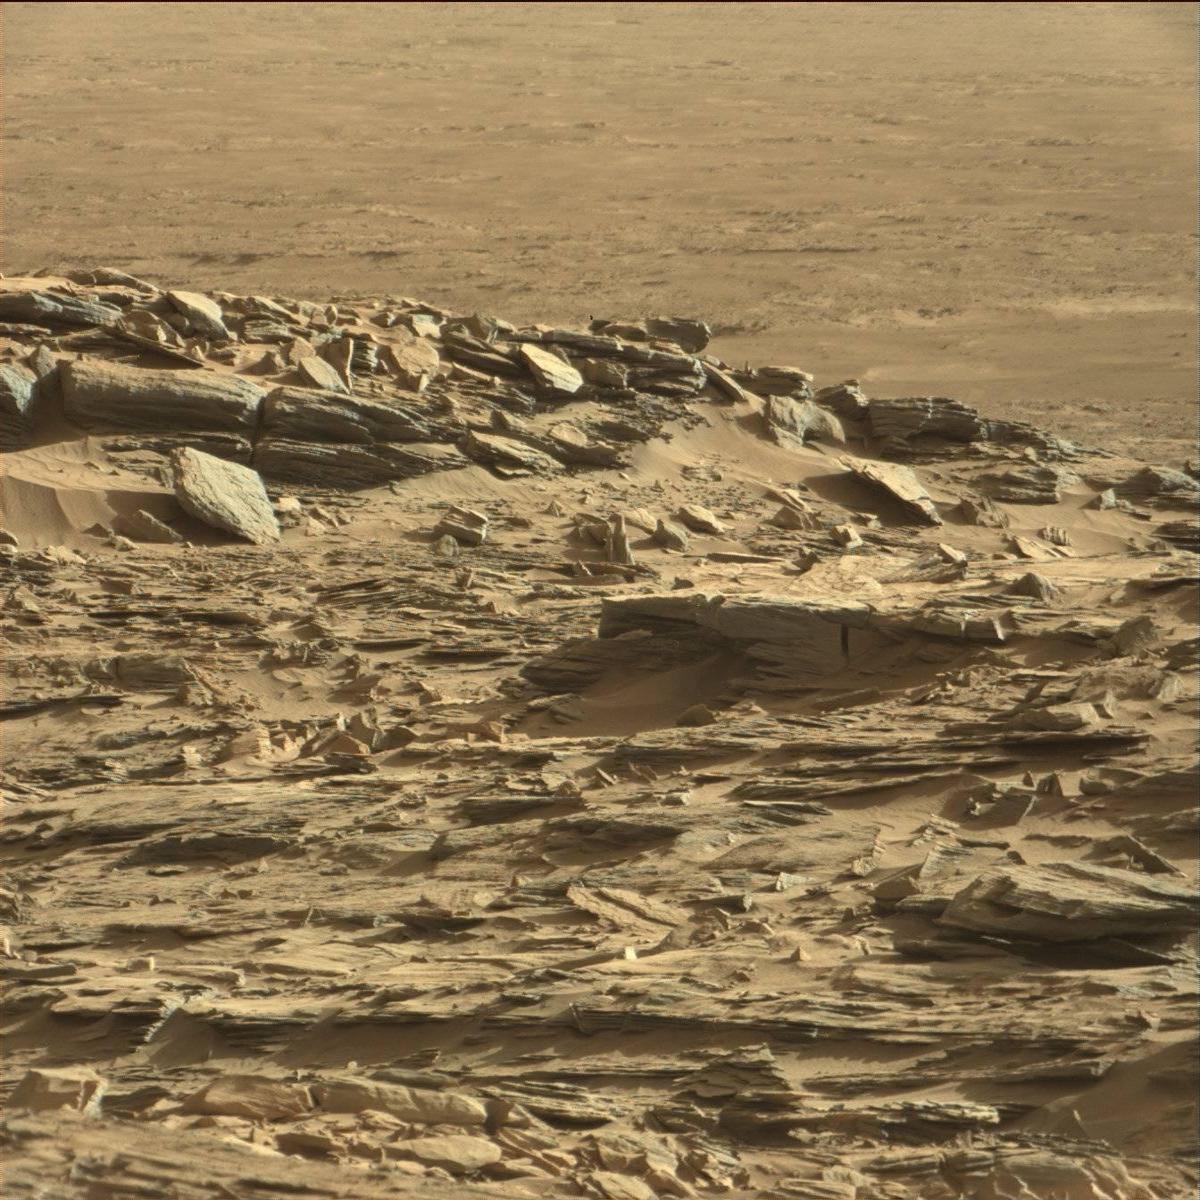
Terrain classes present: Bedrock, Sand / Soil